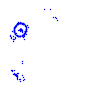
Particle: proton